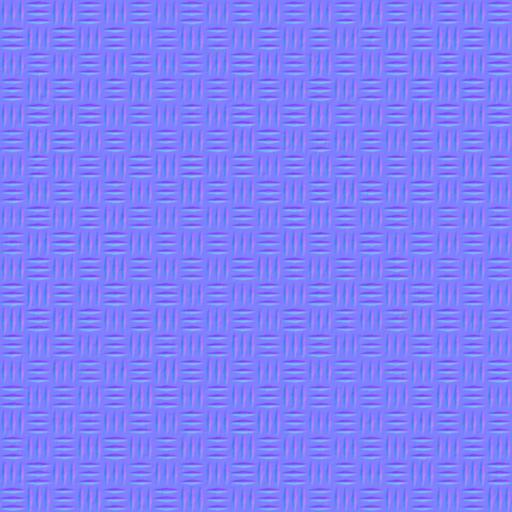
diamond plate floor industrial metal tread white